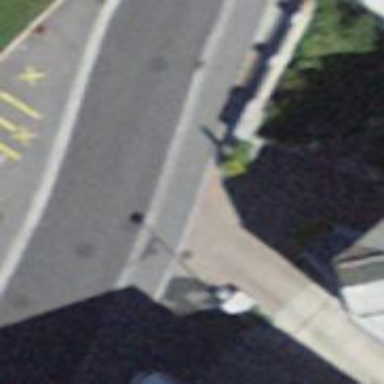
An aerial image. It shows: Bus stop with platform for public transport.